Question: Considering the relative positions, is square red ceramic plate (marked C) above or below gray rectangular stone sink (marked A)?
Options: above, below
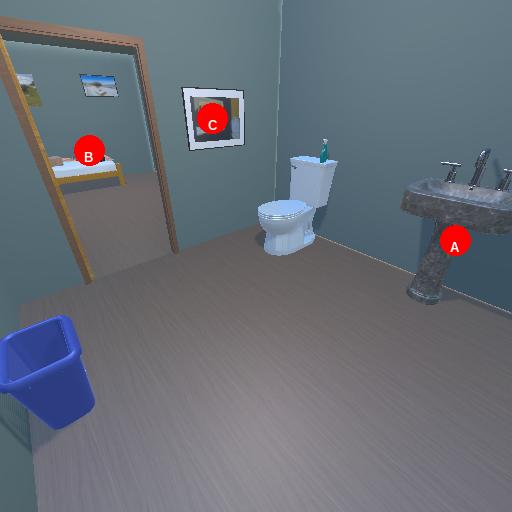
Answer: above